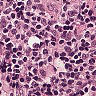
Metastatic tissue present: no